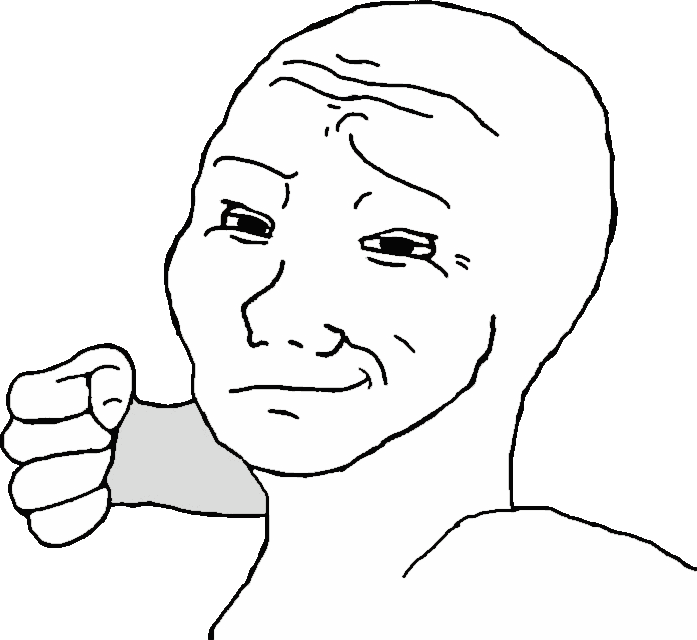
Label: 5_Smugjak